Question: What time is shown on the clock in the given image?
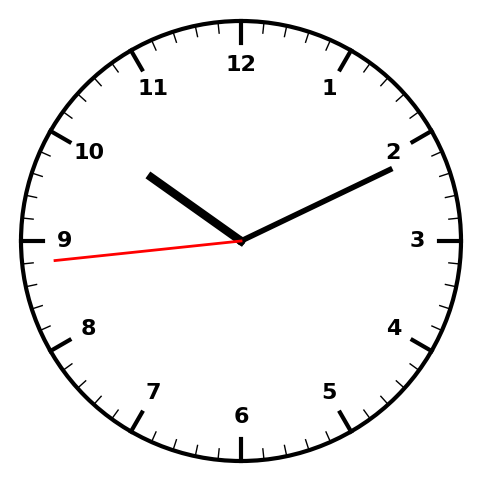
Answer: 10:10:44